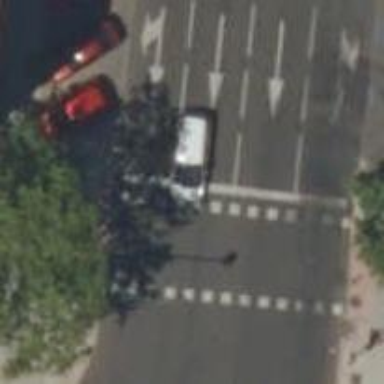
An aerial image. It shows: Asphalt footway with marked crossing equipped with traffic signals.